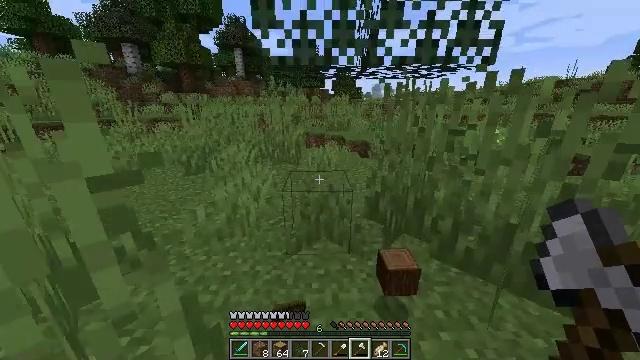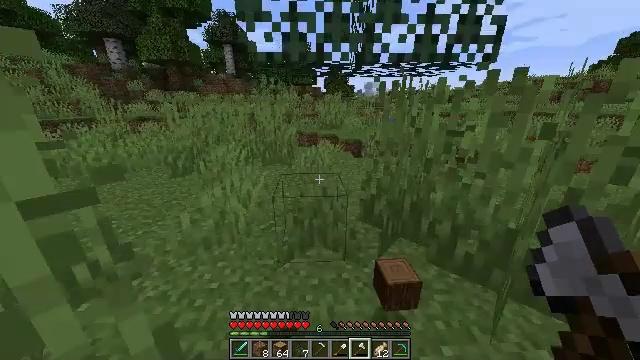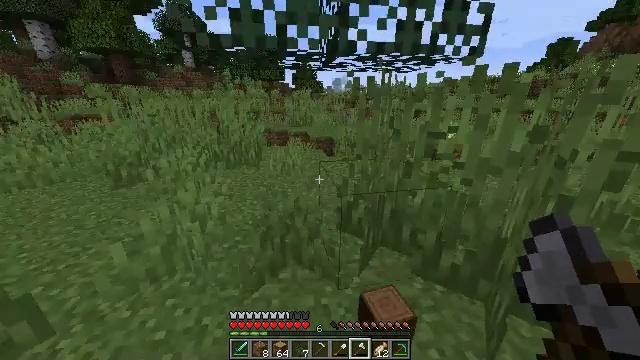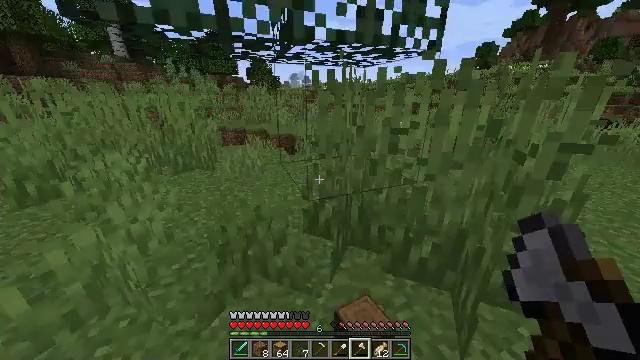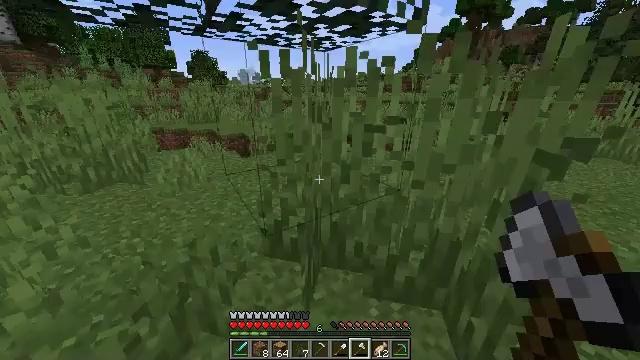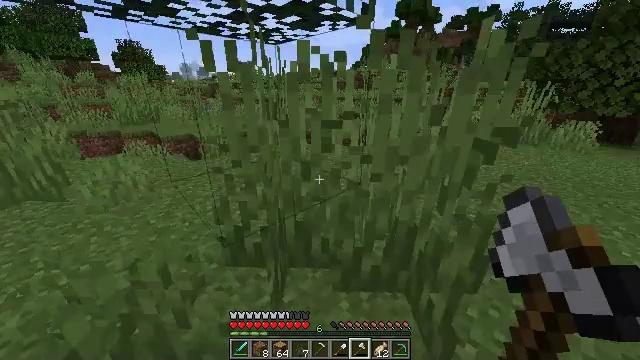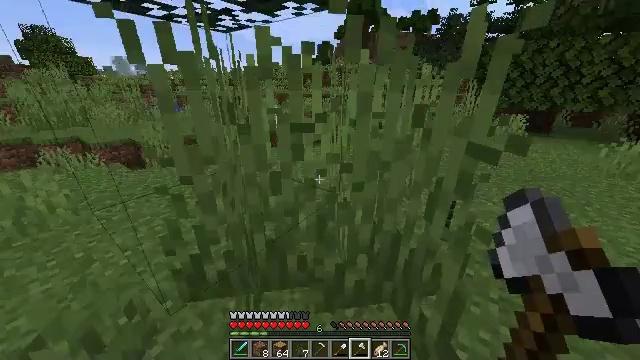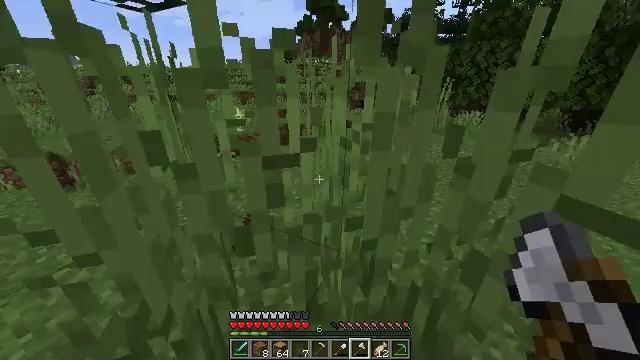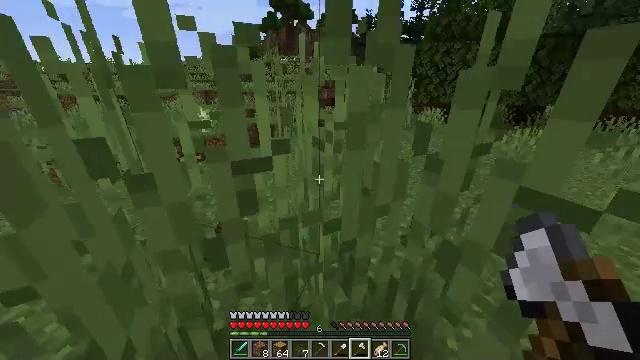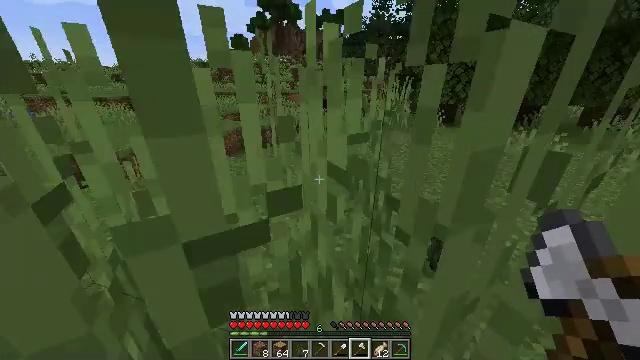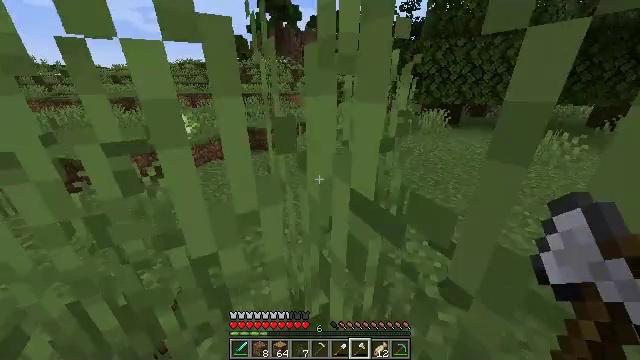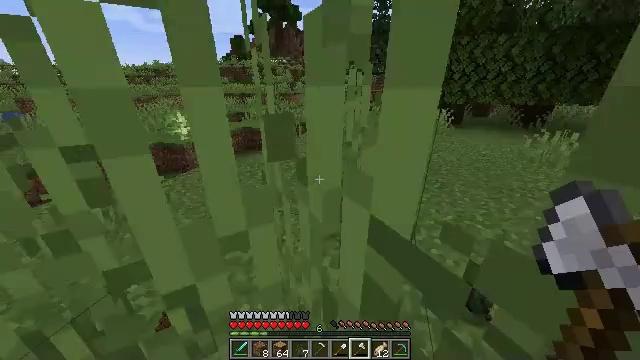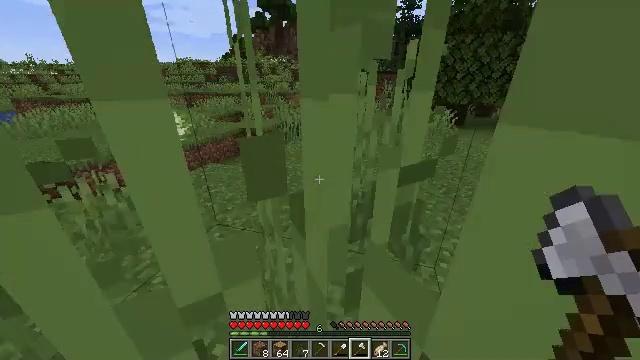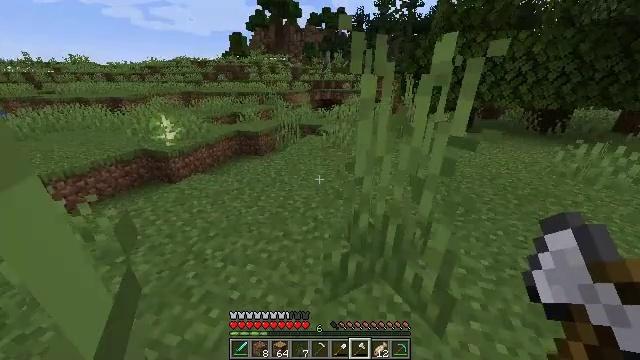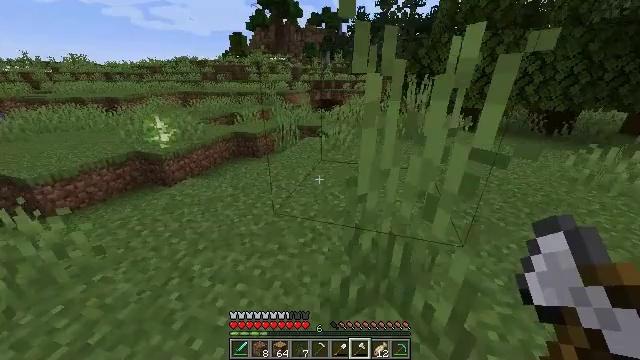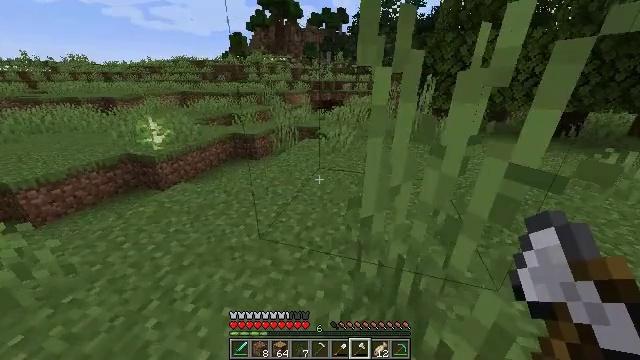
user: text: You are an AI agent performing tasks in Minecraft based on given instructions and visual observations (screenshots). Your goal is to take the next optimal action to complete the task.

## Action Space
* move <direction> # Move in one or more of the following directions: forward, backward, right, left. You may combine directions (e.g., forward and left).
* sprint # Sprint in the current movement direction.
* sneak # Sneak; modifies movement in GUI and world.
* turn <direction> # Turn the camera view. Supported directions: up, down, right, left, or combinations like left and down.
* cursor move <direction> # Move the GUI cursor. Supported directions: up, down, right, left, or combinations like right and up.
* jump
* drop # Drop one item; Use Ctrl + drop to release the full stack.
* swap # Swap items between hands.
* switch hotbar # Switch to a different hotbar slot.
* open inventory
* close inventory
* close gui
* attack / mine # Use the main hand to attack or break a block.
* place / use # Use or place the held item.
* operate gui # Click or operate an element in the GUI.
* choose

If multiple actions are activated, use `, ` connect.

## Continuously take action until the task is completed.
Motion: motion action
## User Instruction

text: Pick up the birch sapling by breaking it.
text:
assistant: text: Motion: move forward, turn right
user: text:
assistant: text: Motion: move forward, turn right
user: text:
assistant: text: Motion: move forward, turn right and down
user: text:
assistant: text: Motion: move forward, turn right
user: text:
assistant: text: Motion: move forward, turn right
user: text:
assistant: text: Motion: move forward, turn right
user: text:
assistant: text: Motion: move forward, turn right
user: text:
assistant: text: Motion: move forward, turn right
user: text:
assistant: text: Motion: move forward, turn right
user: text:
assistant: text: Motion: move forward
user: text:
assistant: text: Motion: move forward
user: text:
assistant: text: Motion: move forward
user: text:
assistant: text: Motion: move forward
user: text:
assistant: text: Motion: move forward
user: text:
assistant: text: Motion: move forward
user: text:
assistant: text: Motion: move forward
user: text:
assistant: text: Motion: move forward
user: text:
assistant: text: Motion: move forward
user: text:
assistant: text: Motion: move forward
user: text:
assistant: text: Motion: move forward
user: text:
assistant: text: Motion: move forward
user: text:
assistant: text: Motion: move forward
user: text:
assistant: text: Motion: move forward
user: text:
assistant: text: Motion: move forward
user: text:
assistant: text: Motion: move forward
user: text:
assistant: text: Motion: move forward
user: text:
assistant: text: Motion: move forward
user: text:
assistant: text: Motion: move forward
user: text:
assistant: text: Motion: move forward, turn right
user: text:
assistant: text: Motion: move forward, turn right